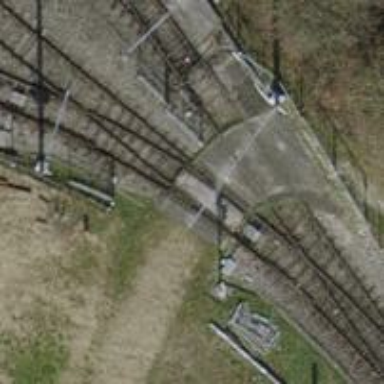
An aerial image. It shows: Light rail with electrified contact line. It has 1 track and is located in service yard.